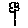
Label: flower